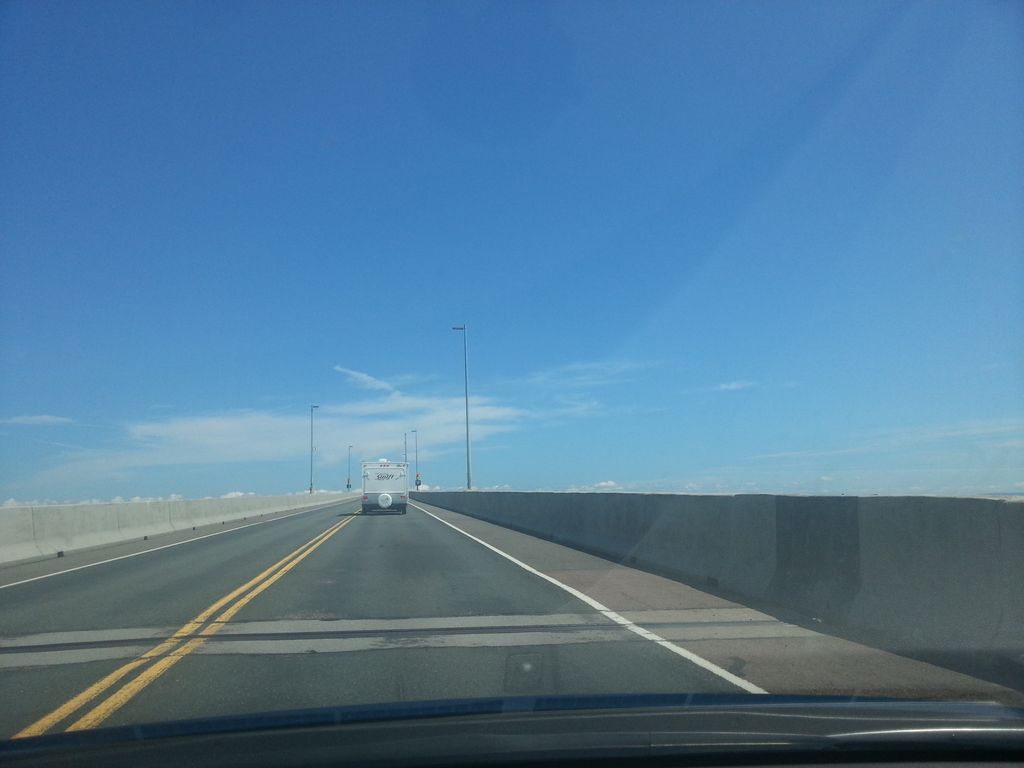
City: charlottetown